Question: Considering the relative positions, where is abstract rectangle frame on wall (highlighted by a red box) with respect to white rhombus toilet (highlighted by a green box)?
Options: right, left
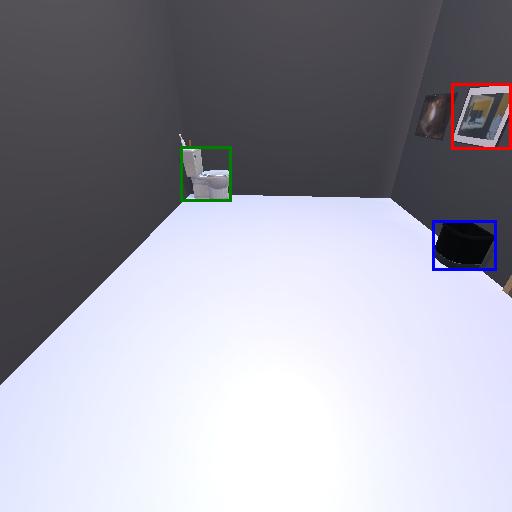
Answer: right